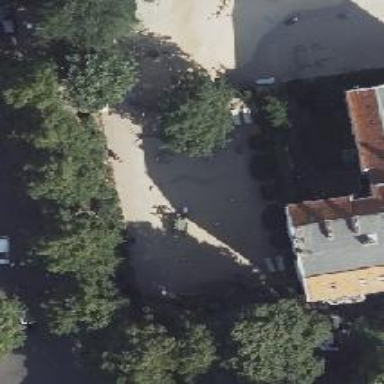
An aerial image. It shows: Playground with slide.